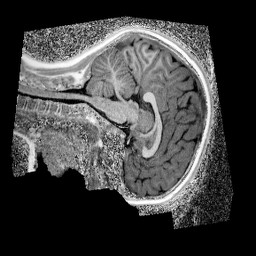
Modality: UNIT1_denoised
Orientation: sagittal
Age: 9
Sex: female
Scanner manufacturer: siemens
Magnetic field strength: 3 T
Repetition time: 4 s
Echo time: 0.00299 s